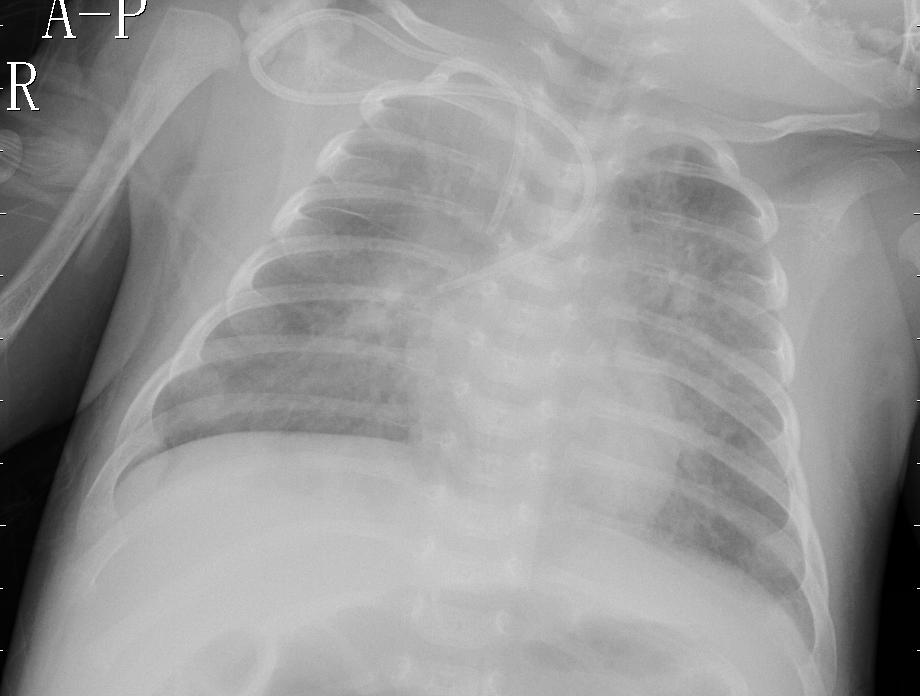
Diagnosis: PNEUMONIA